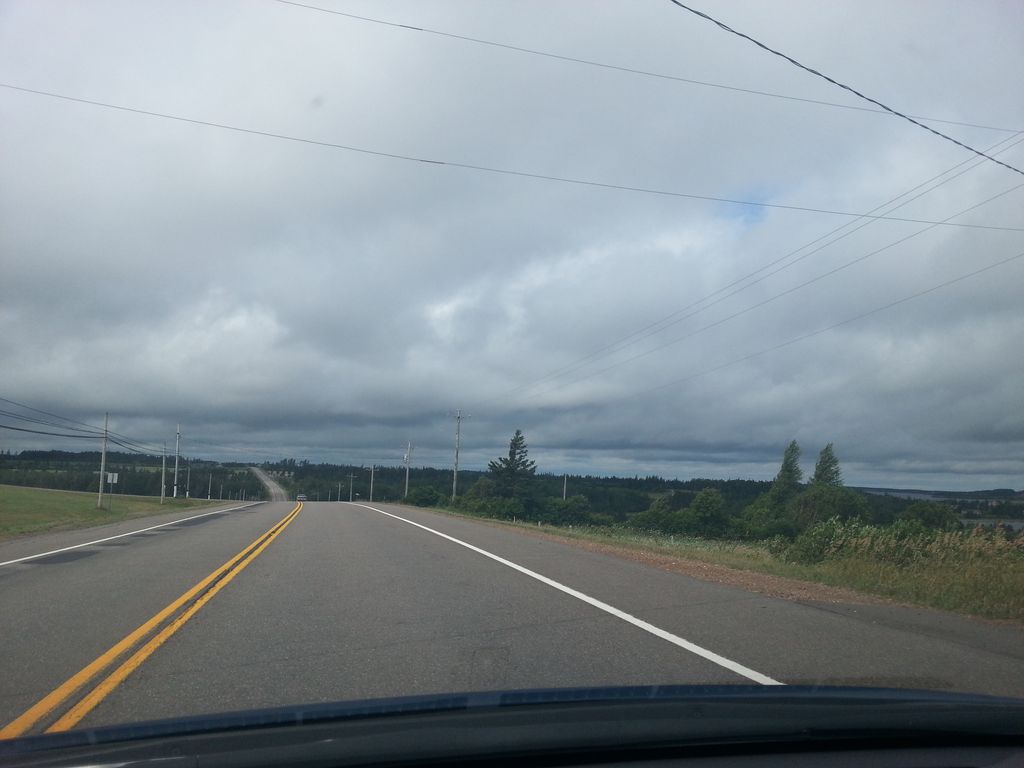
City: charlottetown